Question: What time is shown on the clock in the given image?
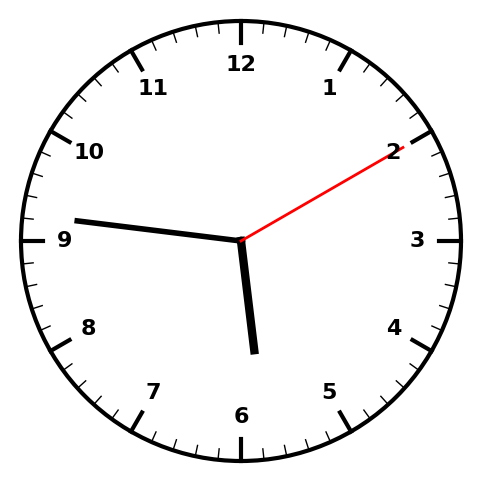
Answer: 05:46:10